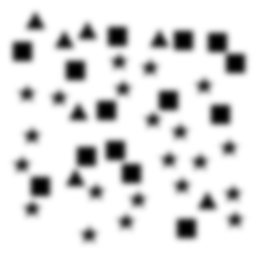
Squares: 14
Triangles: 7
Stars: 21
Total shapes: 42